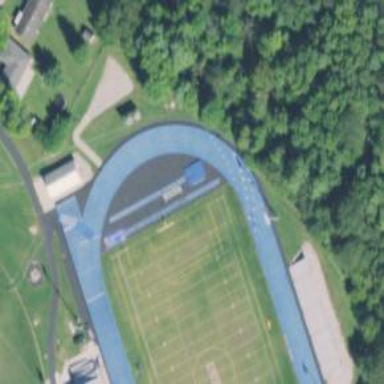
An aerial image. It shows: Athletics track located on leisure land.